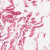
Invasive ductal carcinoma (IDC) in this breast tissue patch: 0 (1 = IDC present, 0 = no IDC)